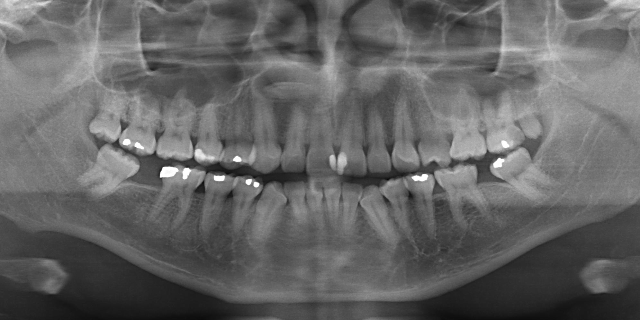
adult